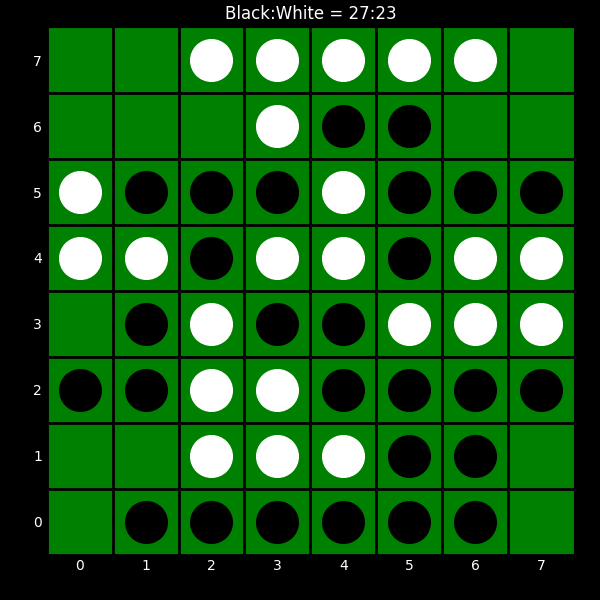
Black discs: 27
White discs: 23